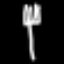
Label: fork